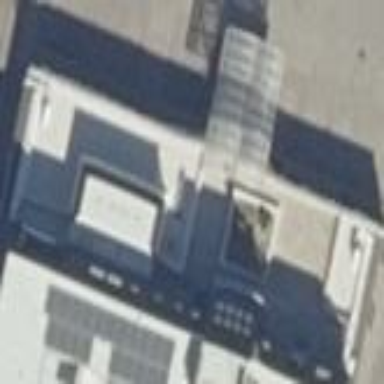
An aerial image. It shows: Part of building.